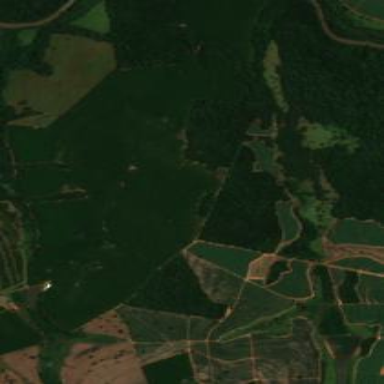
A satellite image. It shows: Orchard filled with rubber trees.